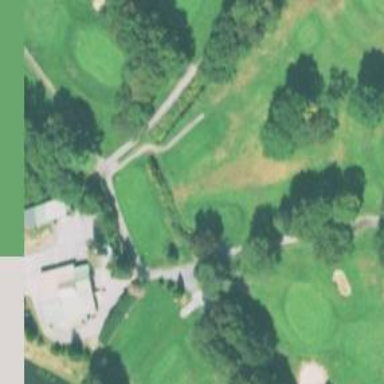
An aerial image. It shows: Path for both road and golf.